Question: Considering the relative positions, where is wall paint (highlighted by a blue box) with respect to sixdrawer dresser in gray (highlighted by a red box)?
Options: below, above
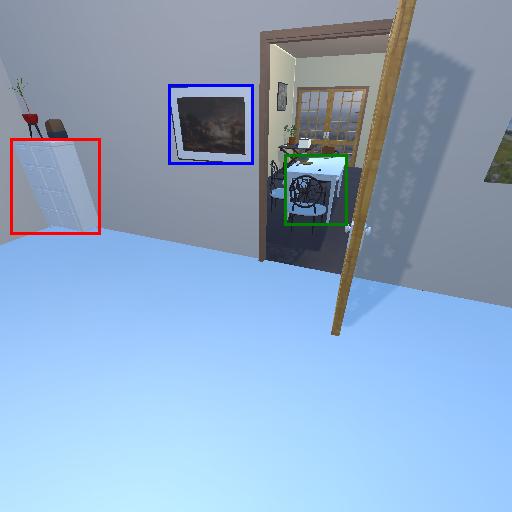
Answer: below